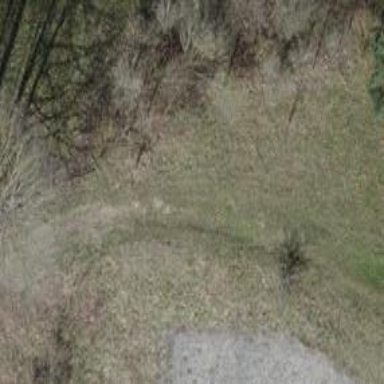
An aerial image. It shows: Grassy path.